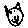
Label: cat